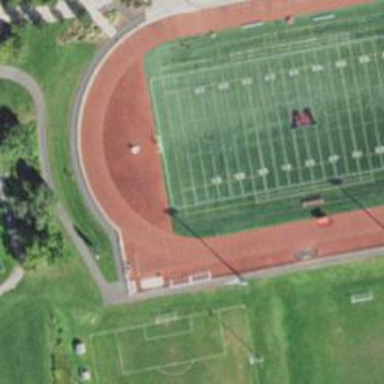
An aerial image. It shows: Artificial turf pitch used for American football.